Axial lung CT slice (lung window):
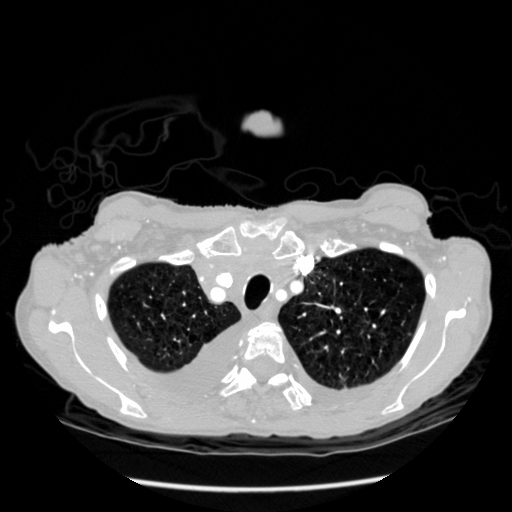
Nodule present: no